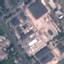
Label: Industrial